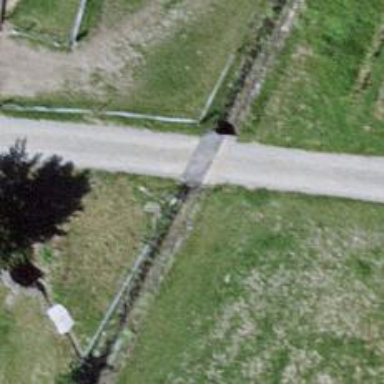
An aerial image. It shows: Culvert tunnel.